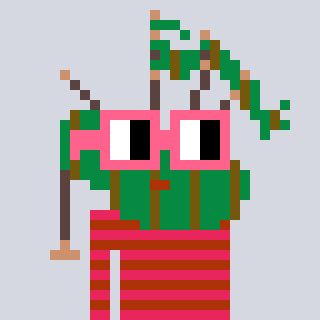
a pixel art character with square pink glasses, a bagpipe-shaped head and a hotbrown-colored body on a cool background